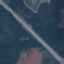
Label: Highway